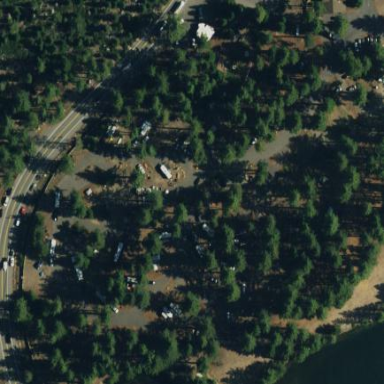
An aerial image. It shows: Caravan site for tourism.